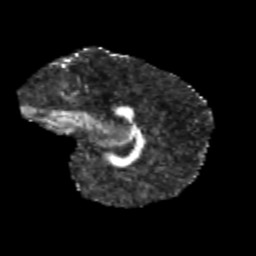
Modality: FA
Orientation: sagittal
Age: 11
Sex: male
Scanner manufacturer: siemens
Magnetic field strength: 3 T
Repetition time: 3.8 s
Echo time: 0.07 s